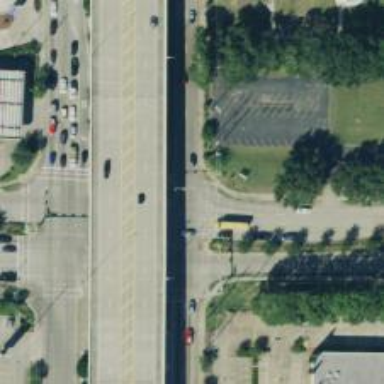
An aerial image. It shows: Frontage road connected to primary link highway.